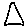
Label: triangle